Question: What is the measurement shown in the image?
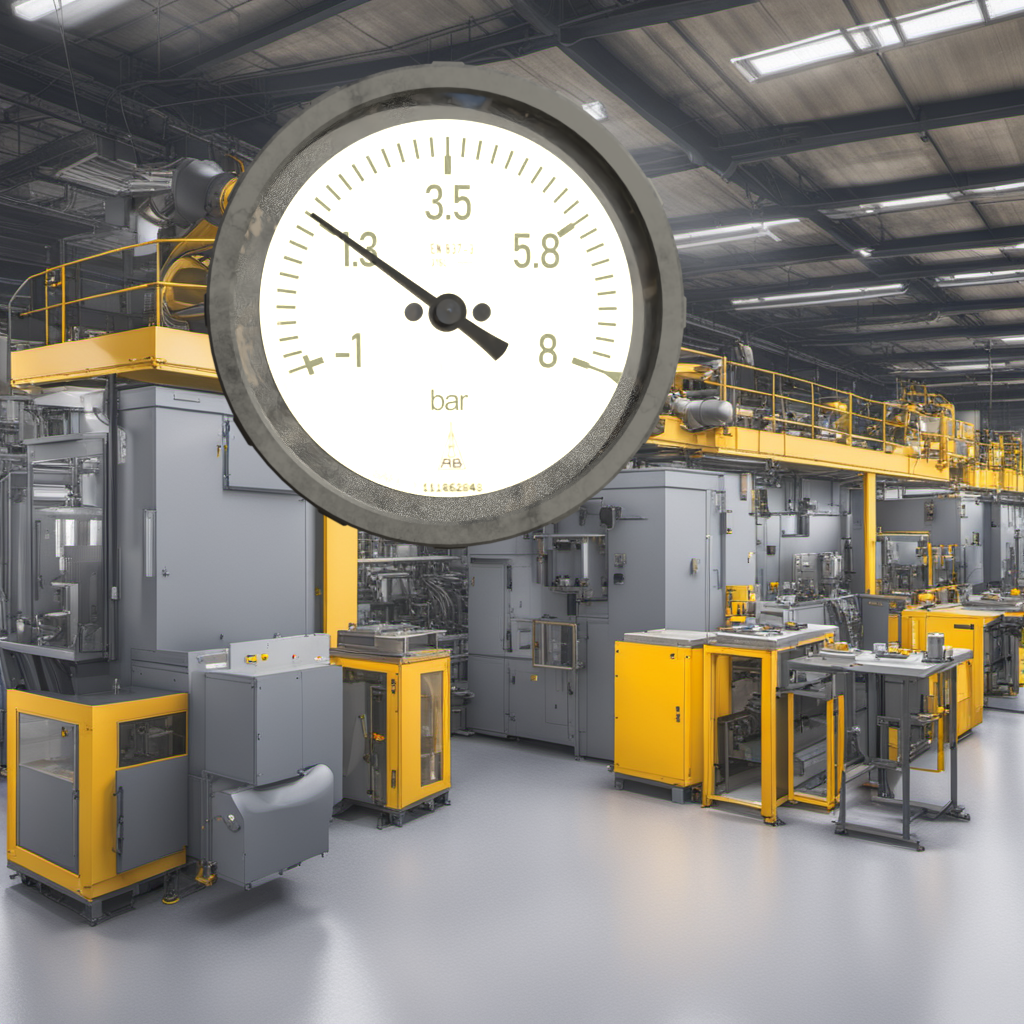
Answer: The result is 1.33
Question: What is the range of this measurement?
Answer: The range is from -1 to 8
Question: What is the minimum and maximum value range of the measurement in the image?
Answer: The minimum value is -1 and the maximum value is 8